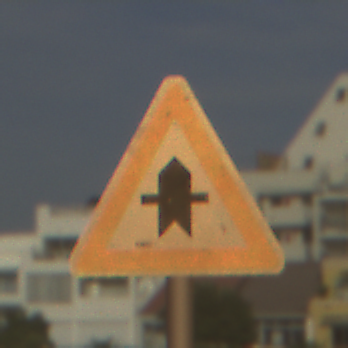
Verkehrszeichen: Vorfahrt
Umgebung: Outdoor, Suburban
Tageszeit: MorningAfternoon
Wetter: PartlyCloudy
Licht: Natural
Jahreszeit: NotSpecified
Kontrast: HighContrast